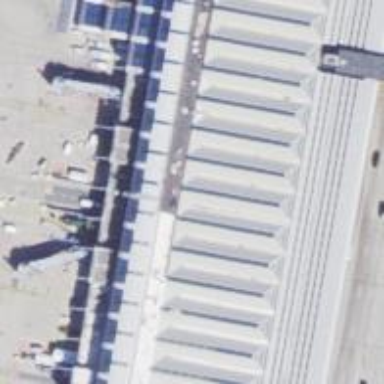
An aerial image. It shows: Information terminal.